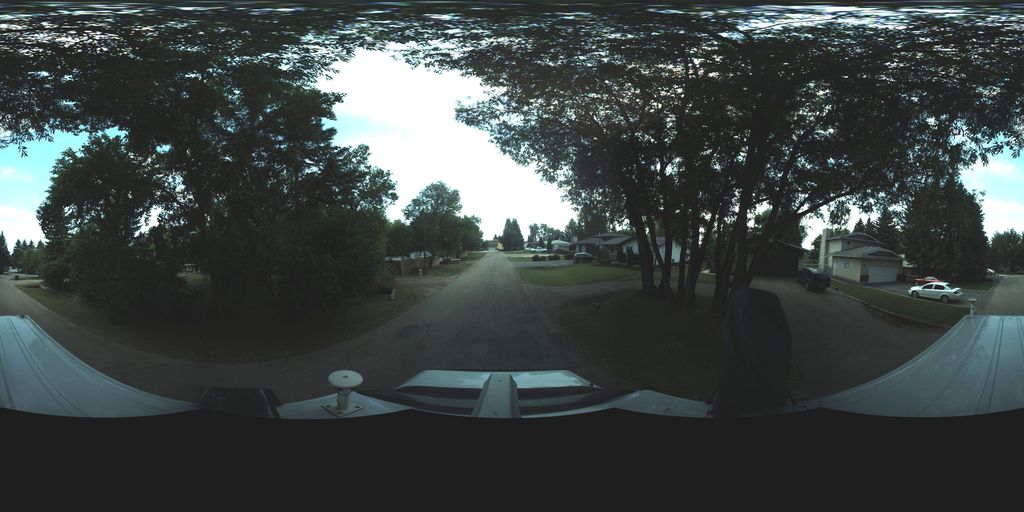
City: saskatoon